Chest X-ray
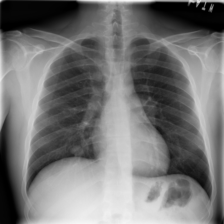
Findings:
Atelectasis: negative
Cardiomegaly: negative
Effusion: negative
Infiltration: negative
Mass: negative
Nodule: positive
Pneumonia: negative
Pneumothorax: negative
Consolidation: positive
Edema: negative
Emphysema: negative
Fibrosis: negative
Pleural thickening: negative
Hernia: negative